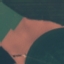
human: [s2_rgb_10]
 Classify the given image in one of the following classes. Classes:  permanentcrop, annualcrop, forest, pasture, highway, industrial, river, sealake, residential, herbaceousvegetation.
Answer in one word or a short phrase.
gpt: AnnualCrop